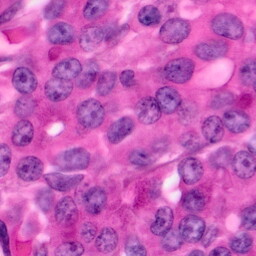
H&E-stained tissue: Pancreatic